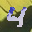
Label: 4